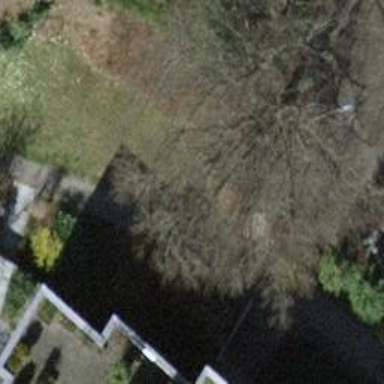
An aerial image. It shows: Set of concrete steps.